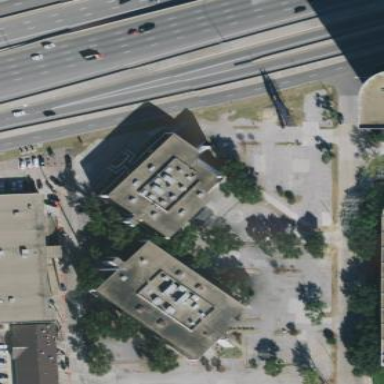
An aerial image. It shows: Office building.